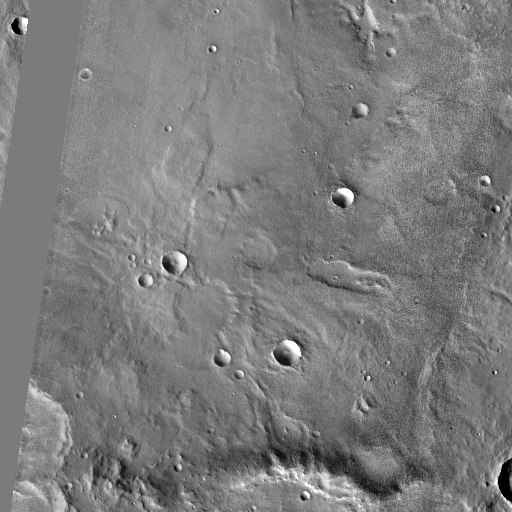
Crater classes present: Background, Other, Buried